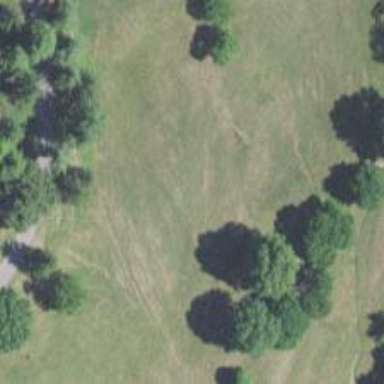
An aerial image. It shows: Golf fairway surrounded by grass.